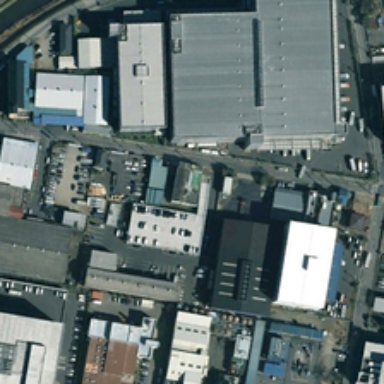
Beside the road is a vast industrial area .